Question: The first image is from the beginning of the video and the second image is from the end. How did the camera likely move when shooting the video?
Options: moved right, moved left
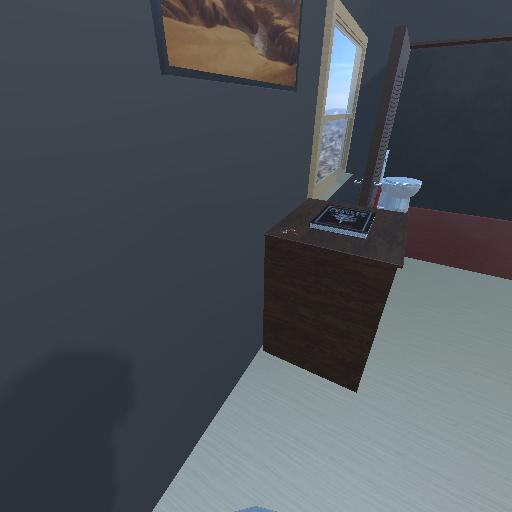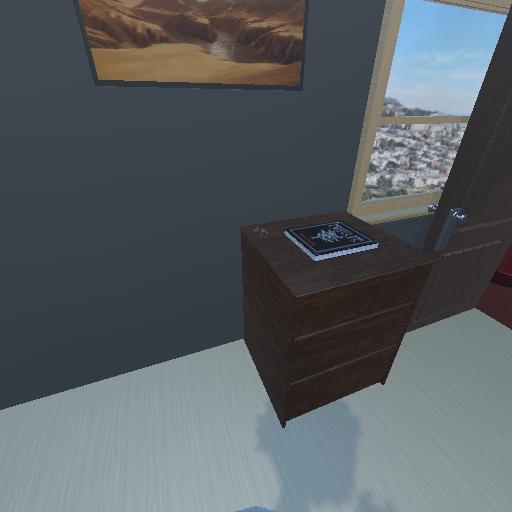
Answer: moved right